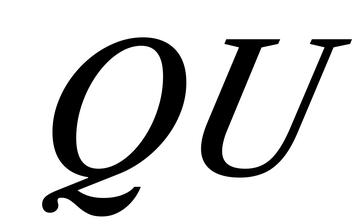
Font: LibreCaslonText-Italic_Medium_Italic